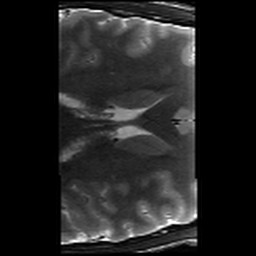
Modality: T2w
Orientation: axial
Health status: healthy
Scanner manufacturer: siemens
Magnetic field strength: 3 T
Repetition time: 8.02 s
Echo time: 0.08 s